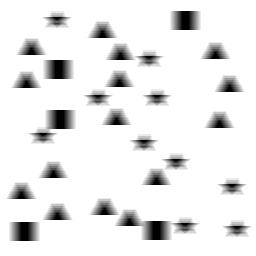
Squares: 5
Triangles: 15
Stars: 10
Total shapes: 30